Brain MRI, t2w sequence, axial 2D slice.
Patient: age 28, sex F, weight 95 kg, height 1.95 m
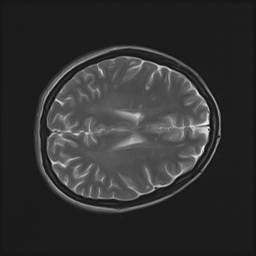